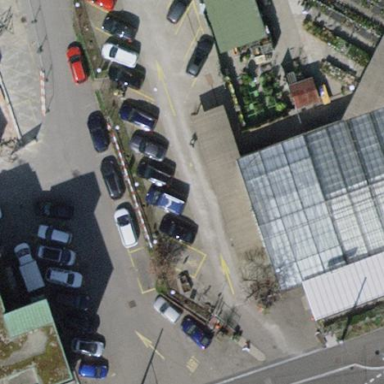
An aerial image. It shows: Paved street-side parking area with diagonal orientation.